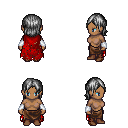
a pixel art fantasy rpg character, female body template, human, dark skin, red tattered cape, robe skirt, gray long bangs hairstyle, white cloth bracers, brown shoes, four views (front, back, left, right), 2x2 character sprite sheet, small pixel art, hard edges, no anti-aliasing